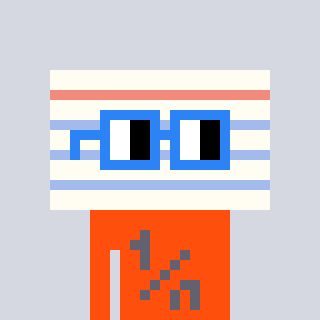
a pixel art character with square blue glasses, a empty notebook page-shaped head and a orange-colored body on a cool background